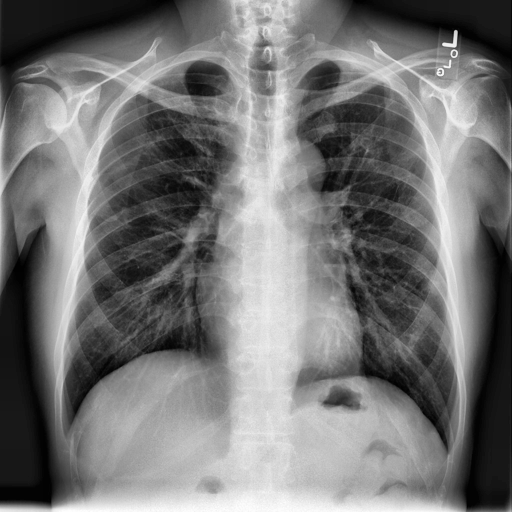
Finding: NORMAL